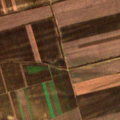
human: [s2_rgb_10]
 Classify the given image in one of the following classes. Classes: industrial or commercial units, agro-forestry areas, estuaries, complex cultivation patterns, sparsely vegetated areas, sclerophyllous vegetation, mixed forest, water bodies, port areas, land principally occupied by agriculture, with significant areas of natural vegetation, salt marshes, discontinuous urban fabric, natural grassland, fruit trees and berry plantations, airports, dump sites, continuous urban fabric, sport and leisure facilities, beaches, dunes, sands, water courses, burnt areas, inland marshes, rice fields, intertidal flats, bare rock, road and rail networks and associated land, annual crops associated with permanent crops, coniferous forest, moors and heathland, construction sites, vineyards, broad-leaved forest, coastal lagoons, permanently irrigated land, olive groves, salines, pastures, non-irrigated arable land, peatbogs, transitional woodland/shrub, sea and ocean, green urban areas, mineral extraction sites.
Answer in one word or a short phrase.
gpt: non-irrigated arable land